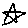
Label: star